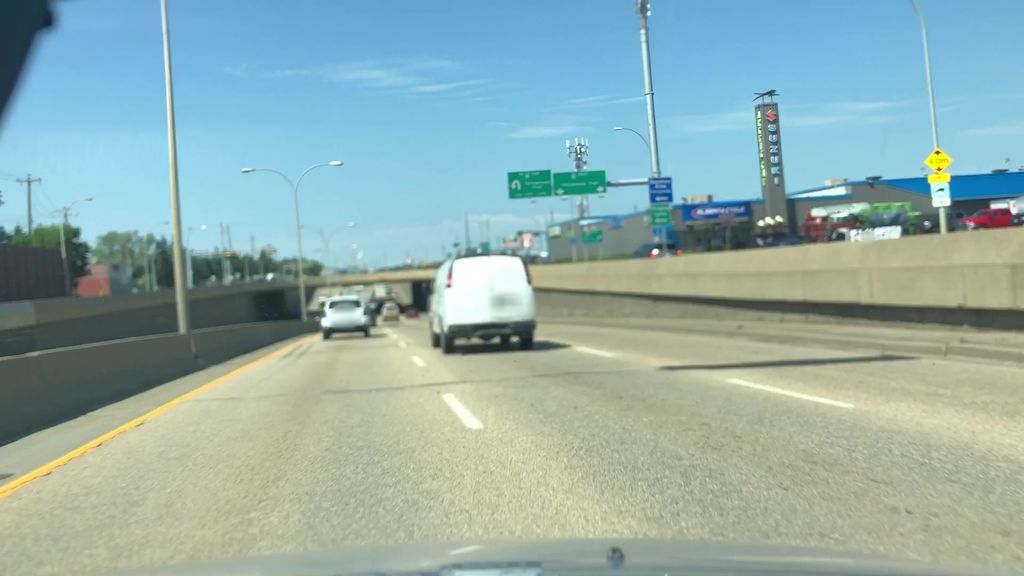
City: edmonton